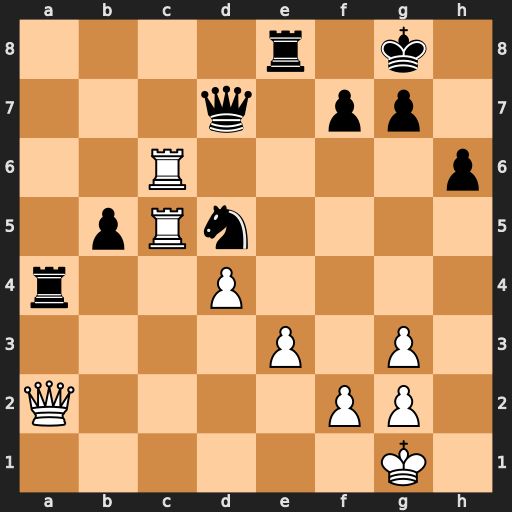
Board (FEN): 4r1k1/3q1pp1/2R4p/1pRn4/r2P4/4P1P1/Q4PP1/6K1
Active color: w
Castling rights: -
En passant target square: -
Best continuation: Qxd5 Qxd5 Rxd5